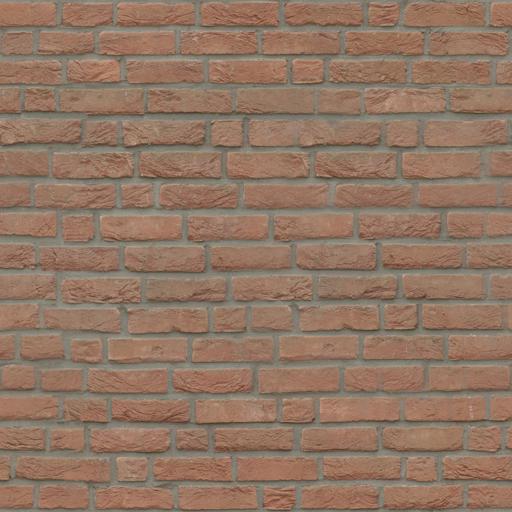
Tags: brick bricks clean modern mortar red rough wall